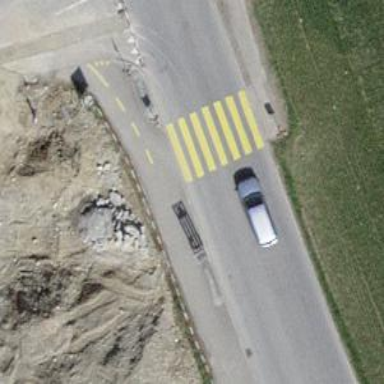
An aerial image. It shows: Uncontrolled zebra crossing on the road.